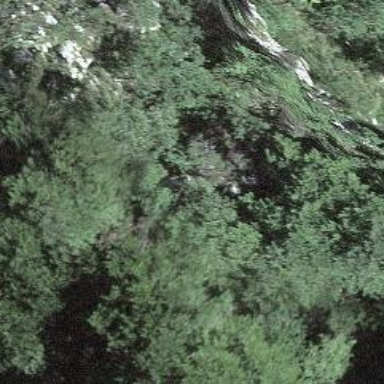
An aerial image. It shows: Natural cliff.